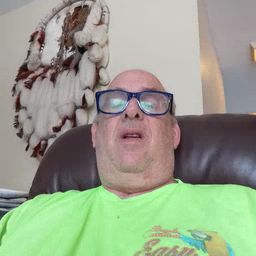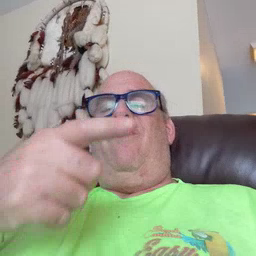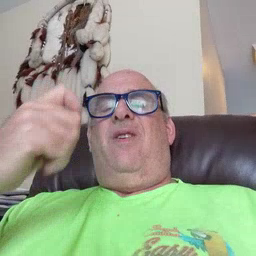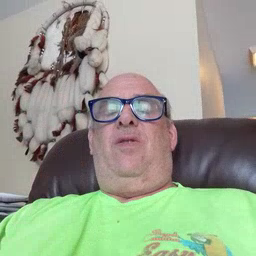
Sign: fast